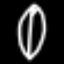
Label: leaf